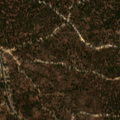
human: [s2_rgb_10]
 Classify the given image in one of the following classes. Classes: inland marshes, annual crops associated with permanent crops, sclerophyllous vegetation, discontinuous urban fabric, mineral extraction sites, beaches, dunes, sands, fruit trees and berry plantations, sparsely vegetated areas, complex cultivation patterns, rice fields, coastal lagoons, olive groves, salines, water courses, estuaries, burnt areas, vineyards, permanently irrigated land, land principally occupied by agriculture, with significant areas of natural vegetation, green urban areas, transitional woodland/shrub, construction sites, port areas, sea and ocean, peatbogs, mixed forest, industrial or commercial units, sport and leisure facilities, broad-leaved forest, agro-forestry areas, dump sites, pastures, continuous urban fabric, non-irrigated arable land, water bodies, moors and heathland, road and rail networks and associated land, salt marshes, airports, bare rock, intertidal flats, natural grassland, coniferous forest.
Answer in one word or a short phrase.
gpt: agro-forestry areas, broad-leaved forest, transitional woodland/shrub